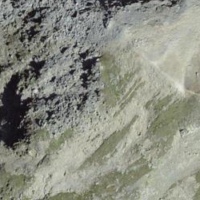
EUNIS habitat code: 48
Species observed at this site:
Androsace alpina